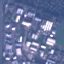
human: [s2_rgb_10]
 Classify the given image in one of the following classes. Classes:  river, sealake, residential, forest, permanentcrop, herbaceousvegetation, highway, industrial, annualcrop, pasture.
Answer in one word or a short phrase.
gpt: Industrial